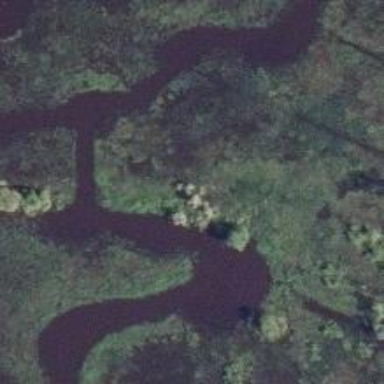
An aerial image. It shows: Beautiful river scene.